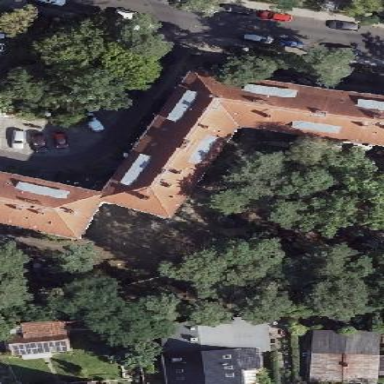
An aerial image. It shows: Hipped-roof building with apartments.